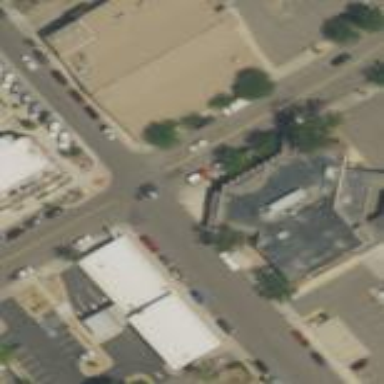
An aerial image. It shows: Bank building.